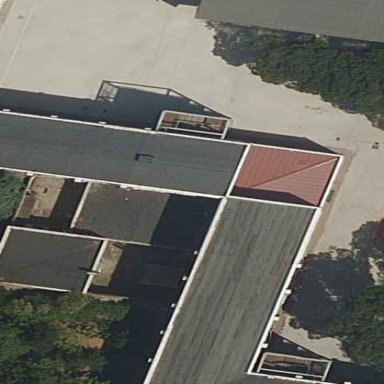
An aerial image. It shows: School building.